Question:
How would something like this be achieved, having a perfect button next to the input like that?
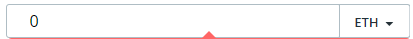
Answer: Here is a very simple solution for you. The 'position: absolute' causes the space between button and input to be removed, and make it "inline" with the input. I used 'border-left: none' to remove the extra border where it lines up with the input. This can even be done with flex as well!
'''
button {
background-color: white;
border: 1px solid lightgrey;
position: absolute;
border-left: none;
cursor: pointer;
}
button:hover {
background-color: #4080ff;
color: white;
}
input {
border: 1px solid lightgrey;
}
'''
'''
<input type="text">
<button>></button>
'''